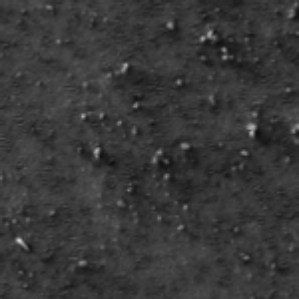
Label: frost